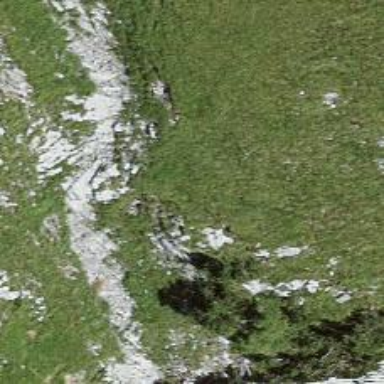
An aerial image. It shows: Natural cliff.